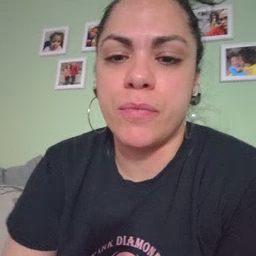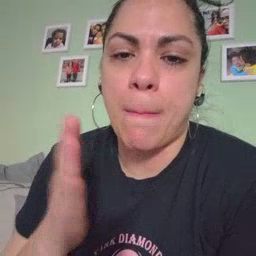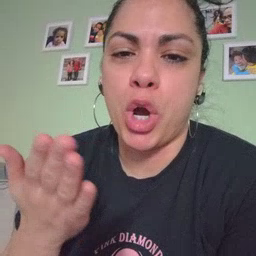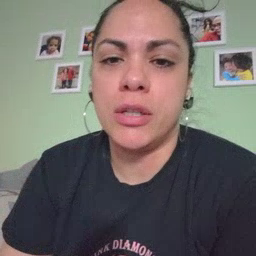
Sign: book